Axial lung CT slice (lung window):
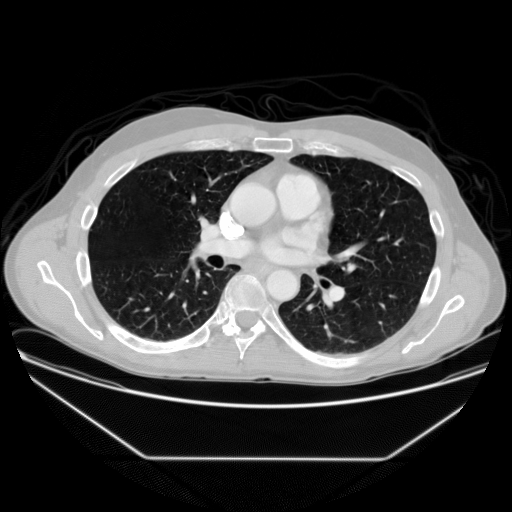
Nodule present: no